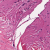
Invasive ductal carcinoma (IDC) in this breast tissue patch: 0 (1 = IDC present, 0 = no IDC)